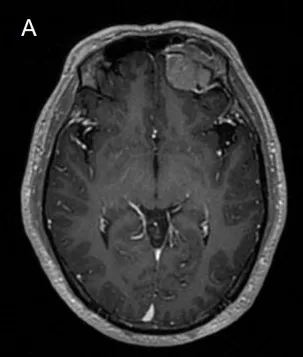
Brain MRI. (A) Initial primary tumor. A heterogeneously enhancing tumor on the left frontal lobe (32 x 29 x 31 mm3) with an associated mass effect.
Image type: radiology (mri)